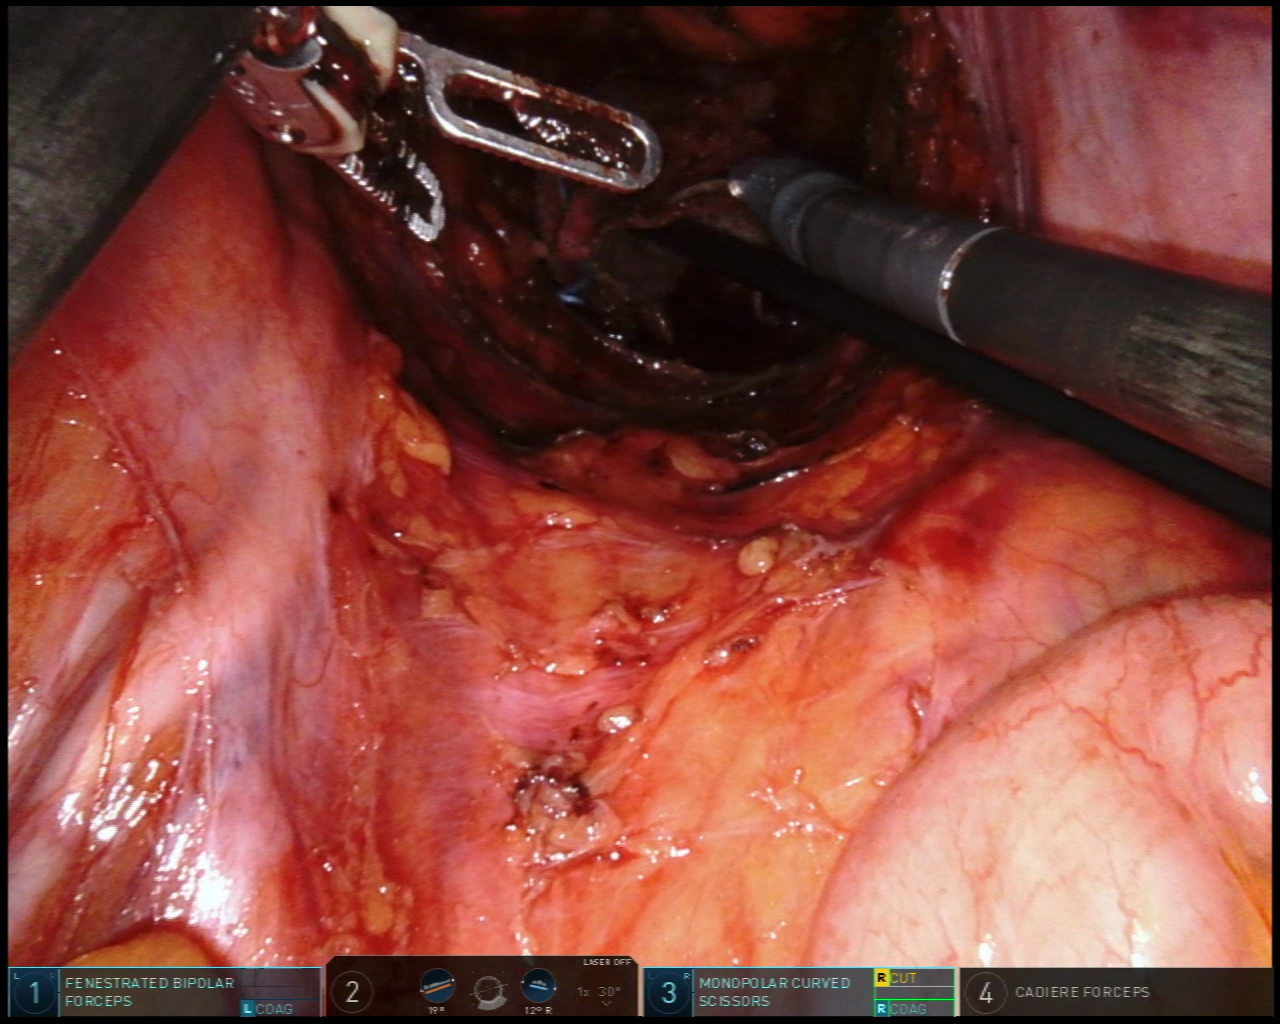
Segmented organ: ureter
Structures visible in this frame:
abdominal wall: yes
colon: no
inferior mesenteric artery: no
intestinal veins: no
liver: no
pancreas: no
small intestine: yes
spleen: no
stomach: no
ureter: yes
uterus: no
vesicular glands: no